Question: i used all the examples and source code out there for displaying application content to external VGA display. while playing video in inside of the application am getting bellow thing in external device. any suggestion.... am i missing somthing.. but in device it showing actual window in fine way..

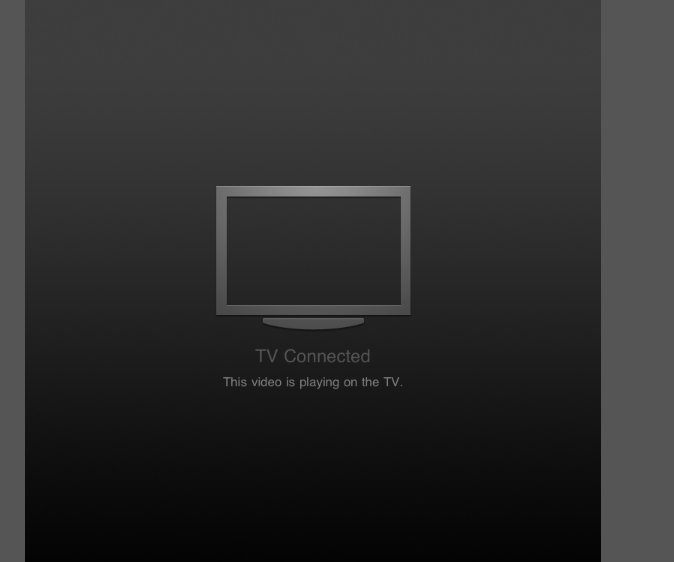
Answer: Hello All here am answering to my own question.
robterrell's TVOutManager will not play any video to external device by simply doing [[TvOutManager sharedinstance] startTvOut] and [[TvOutManager sharedinstance]s topTVOut];
here we have add the instance of player to tvoutWindow.
[tvoutWindow addSubview:player's instance];
but here thing is the video is not displayed in device,
but you can control external window player from device.
cheers.